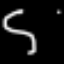
Label: squiggle